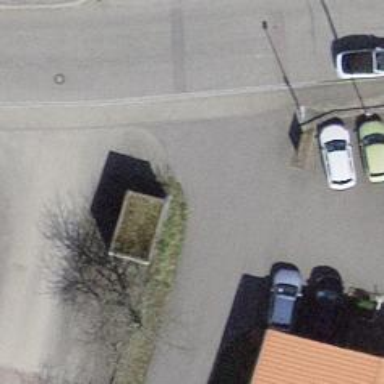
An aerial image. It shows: Smooth asphalt road in residential area.